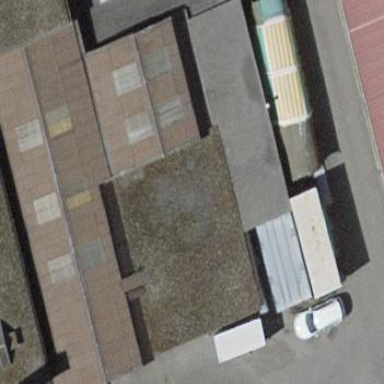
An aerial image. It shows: Industrial building.